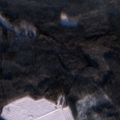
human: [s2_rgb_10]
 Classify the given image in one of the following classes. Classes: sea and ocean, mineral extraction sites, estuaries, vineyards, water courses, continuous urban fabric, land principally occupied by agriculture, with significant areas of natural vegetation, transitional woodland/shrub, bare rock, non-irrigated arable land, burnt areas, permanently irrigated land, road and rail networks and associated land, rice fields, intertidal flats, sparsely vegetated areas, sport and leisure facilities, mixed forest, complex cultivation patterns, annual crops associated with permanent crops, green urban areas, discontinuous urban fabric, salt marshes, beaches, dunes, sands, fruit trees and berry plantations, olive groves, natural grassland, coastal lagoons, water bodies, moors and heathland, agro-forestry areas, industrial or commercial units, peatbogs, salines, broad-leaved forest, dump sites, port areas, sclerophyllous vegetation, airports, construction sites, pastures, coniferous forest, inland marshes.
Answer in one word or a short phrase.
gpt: coniferous forest, mixed forest, peatbogs, water bodies